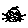
Label: cat